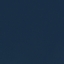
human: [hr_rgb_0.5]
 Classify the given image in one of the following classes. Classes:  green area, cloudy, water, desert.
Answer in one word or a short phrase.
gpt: water